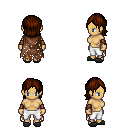
a pixel art fantasy rpg character, female body template, human, tanned skin, brown tattered cape, white pants, brown long bangs hairstyle, cloth bracers, gray slippers, four views (front, back, left, right), 2x2 character sprite sheet, small pixel art, hard edges, no anti-aliasing